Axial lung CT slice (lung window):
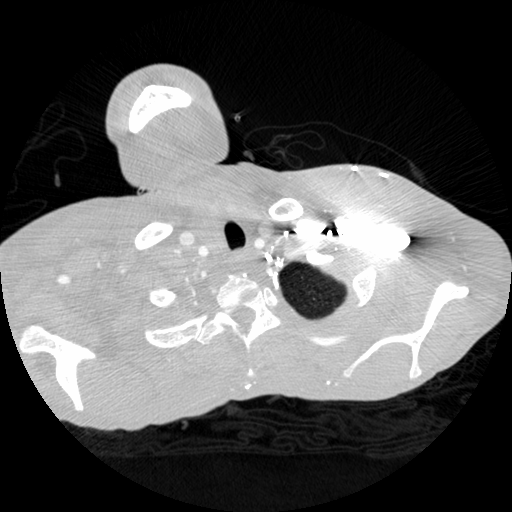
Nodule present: no